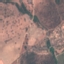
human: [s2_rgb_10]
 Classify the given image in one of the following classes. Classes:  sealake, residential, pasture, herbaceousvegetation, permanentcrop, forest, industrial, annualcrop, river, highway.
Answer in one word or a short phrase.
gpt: HerbaceousVegetation